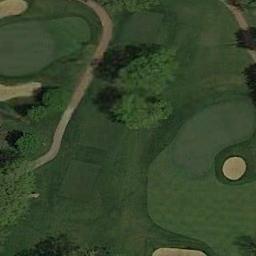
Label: golf_course